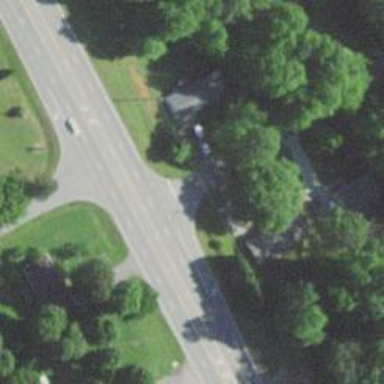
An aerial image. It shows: Road with stop sign.